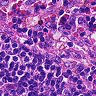
Metastatic tissue present: no